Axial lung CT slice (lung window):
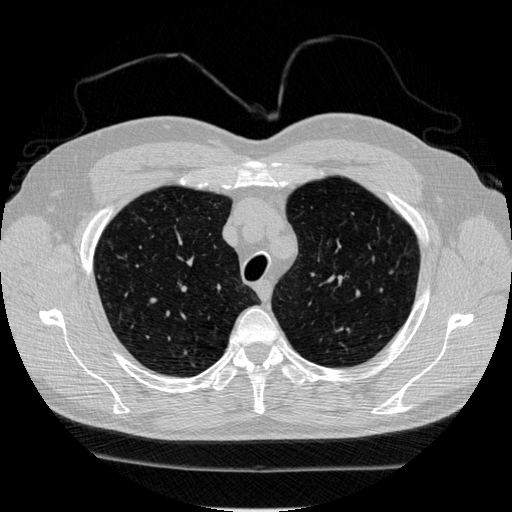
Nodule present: no